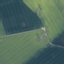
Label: AnnualCrop